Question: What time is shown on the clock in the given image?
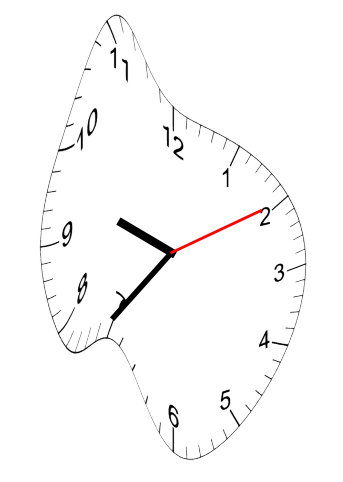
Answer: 09:36:10